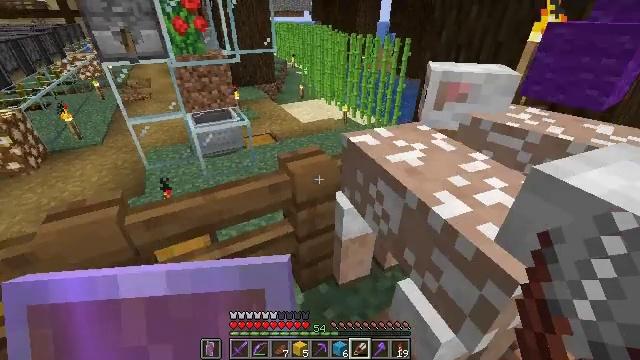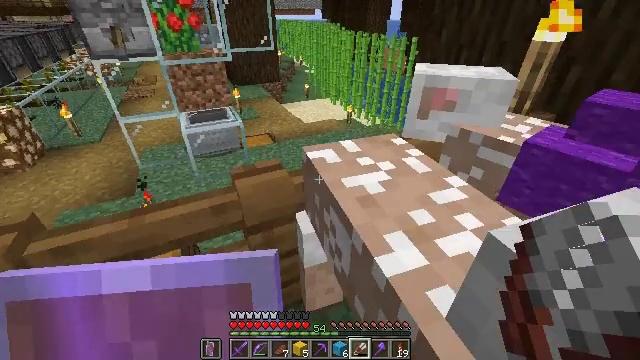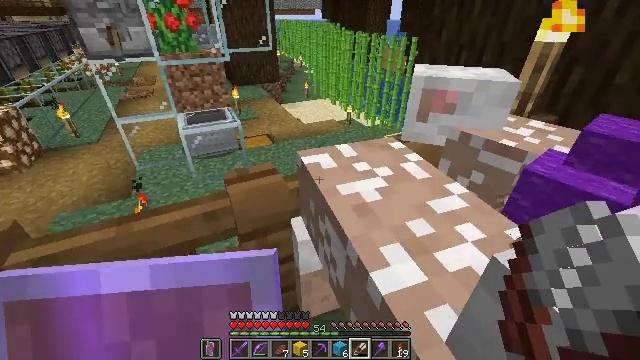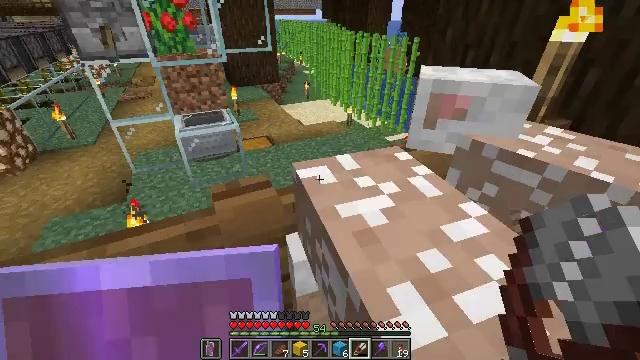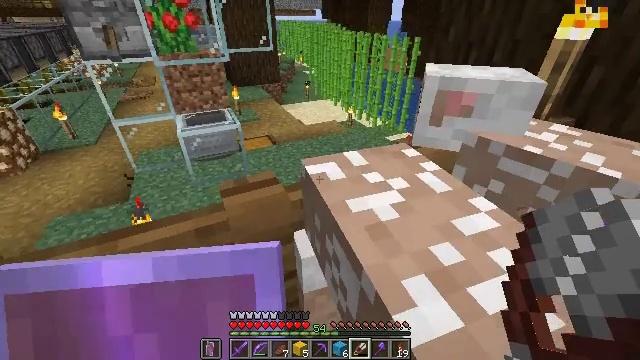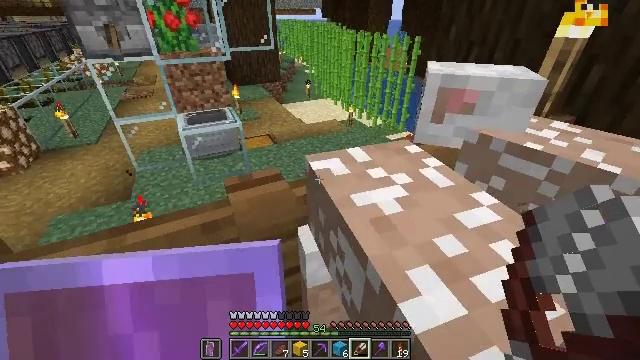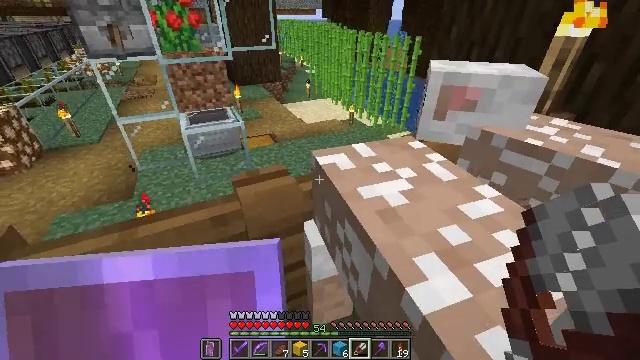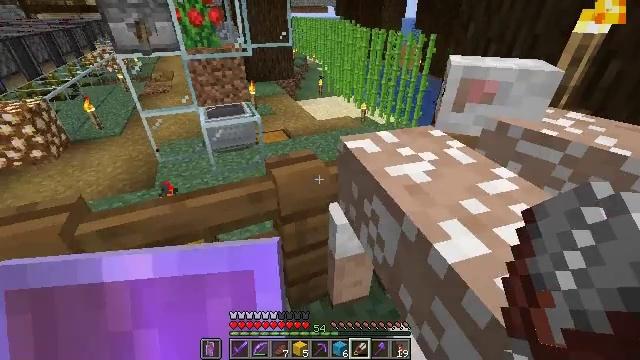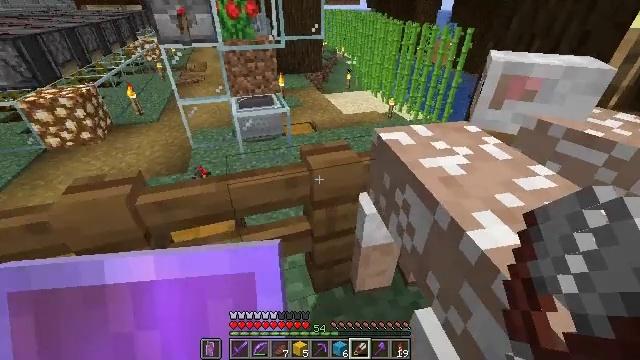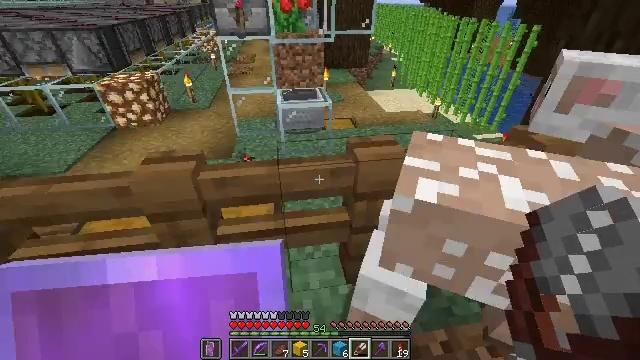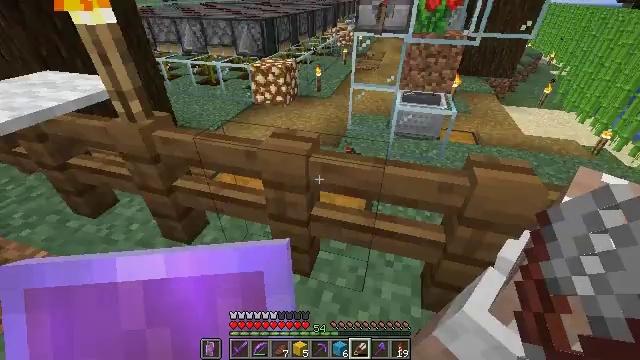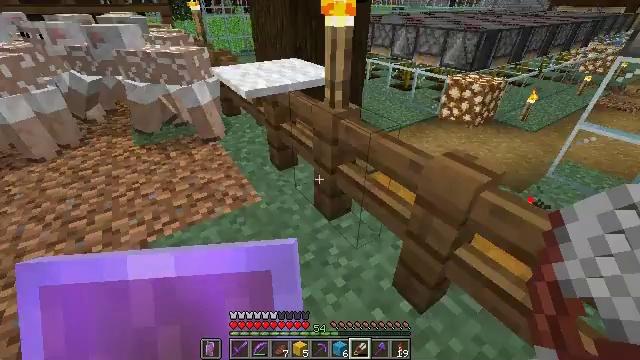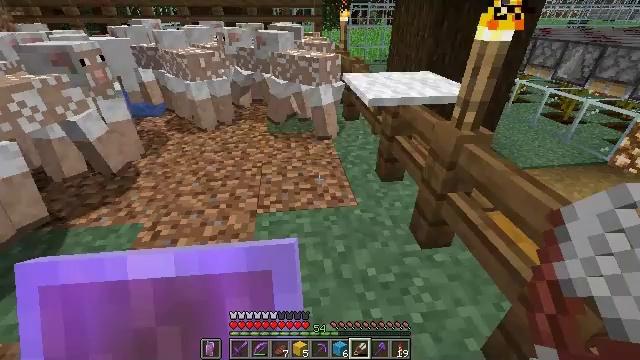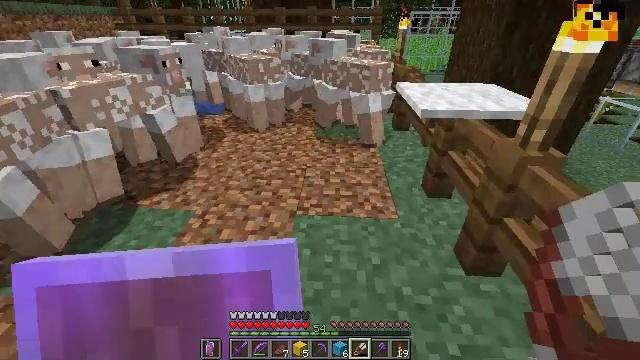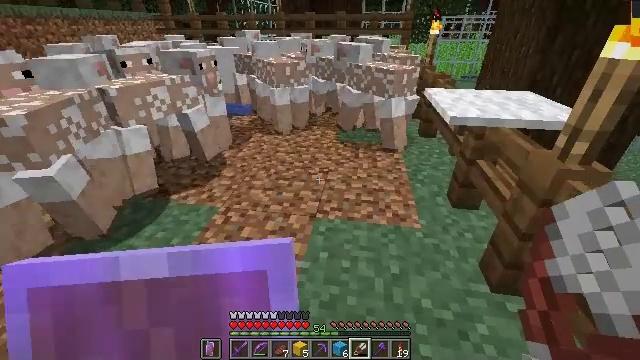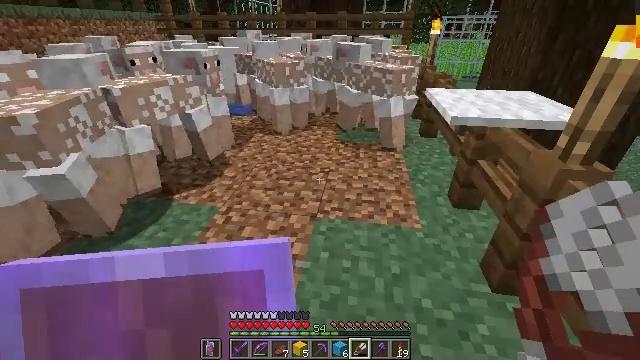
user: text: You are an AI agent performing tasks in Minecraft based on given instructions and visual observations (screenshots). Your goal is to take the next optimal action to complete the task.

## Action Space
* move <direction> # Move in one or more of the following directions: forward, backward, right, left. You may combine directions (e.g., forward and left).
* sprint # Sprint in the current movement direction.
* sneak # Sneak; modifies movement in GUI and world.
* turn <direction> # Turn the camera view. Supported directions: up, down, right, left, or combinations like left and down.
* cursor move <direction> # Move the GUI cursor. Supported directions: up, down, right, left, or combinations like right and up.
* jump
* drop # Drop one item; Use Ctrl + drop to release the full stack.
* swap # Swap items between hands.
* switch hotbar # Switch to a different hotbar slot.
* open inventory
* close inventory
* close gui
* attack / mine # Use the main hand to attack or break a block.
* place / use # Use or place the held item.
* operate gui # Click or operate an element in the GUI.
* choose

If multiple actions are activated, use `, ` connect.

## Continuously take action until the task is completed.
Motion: motion action
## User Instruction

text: Combat the squid.
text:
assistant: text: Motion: move forward, turn left
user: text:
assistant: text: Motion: move forward
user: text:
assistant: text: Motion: no_op
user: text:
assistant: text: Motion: no_op
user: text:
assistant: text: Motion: no_op
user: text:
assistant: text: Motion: no_op
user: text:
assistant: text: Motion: turn left
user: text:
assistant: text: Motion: turn left and down
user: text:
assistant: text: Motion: turn left
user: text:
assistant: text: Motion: turn left
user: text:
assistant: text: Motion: turn left and up
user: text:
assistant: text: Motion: turn left and up
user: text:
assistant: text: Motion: turn left and up
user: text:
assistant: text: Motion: turn left
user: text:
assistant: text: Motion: no_op
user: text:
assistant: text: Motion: no_op
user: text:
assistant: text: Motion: no_op
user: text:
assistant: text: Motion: no_op
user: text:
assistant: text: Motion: move forward
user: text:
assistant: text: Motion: move forward, turn right
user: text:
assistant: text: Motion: move forward, turn right and down
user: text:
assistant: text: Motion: move forward, turn right and down
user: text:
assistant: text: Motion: move forward, turn right and down
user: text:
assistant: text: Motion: move forward
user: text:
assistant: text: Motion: move forward, turn right
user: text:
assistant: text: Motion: move forward
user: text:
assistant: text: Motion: move forward
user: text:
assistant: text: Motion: move forward
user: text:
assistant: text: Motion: move forward, jump
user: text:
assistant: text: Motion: move forward, jump